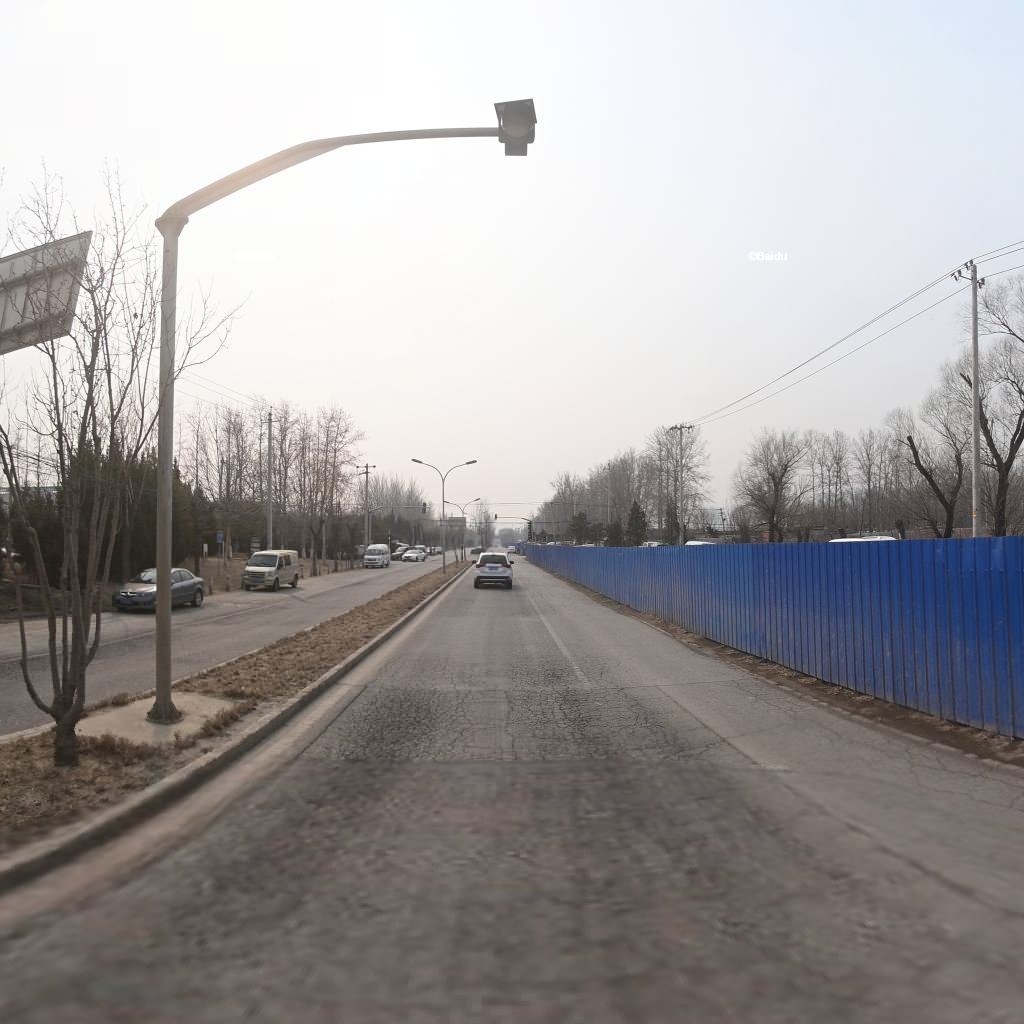
Region: Haidian
Road damage annotations: alligator crack